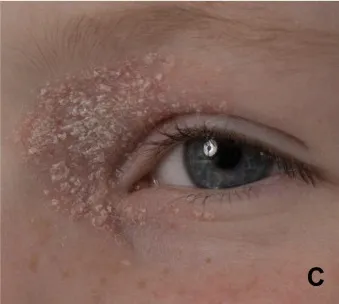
Periocular seborrheic eczema.
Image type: medical_photograph (other_medical_photograph)